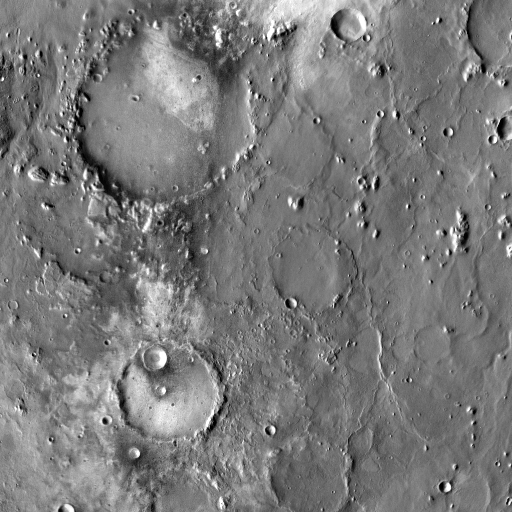
Crater classes present: Background, Other, Layered, Buried, Secondary